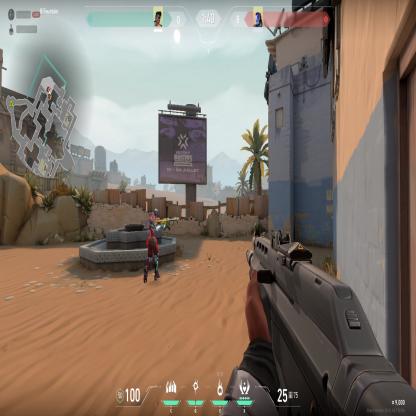
Label: enemy